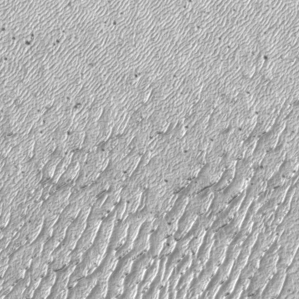
Label: frost